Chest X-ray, PA view. Patient: 29 years old, sex F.
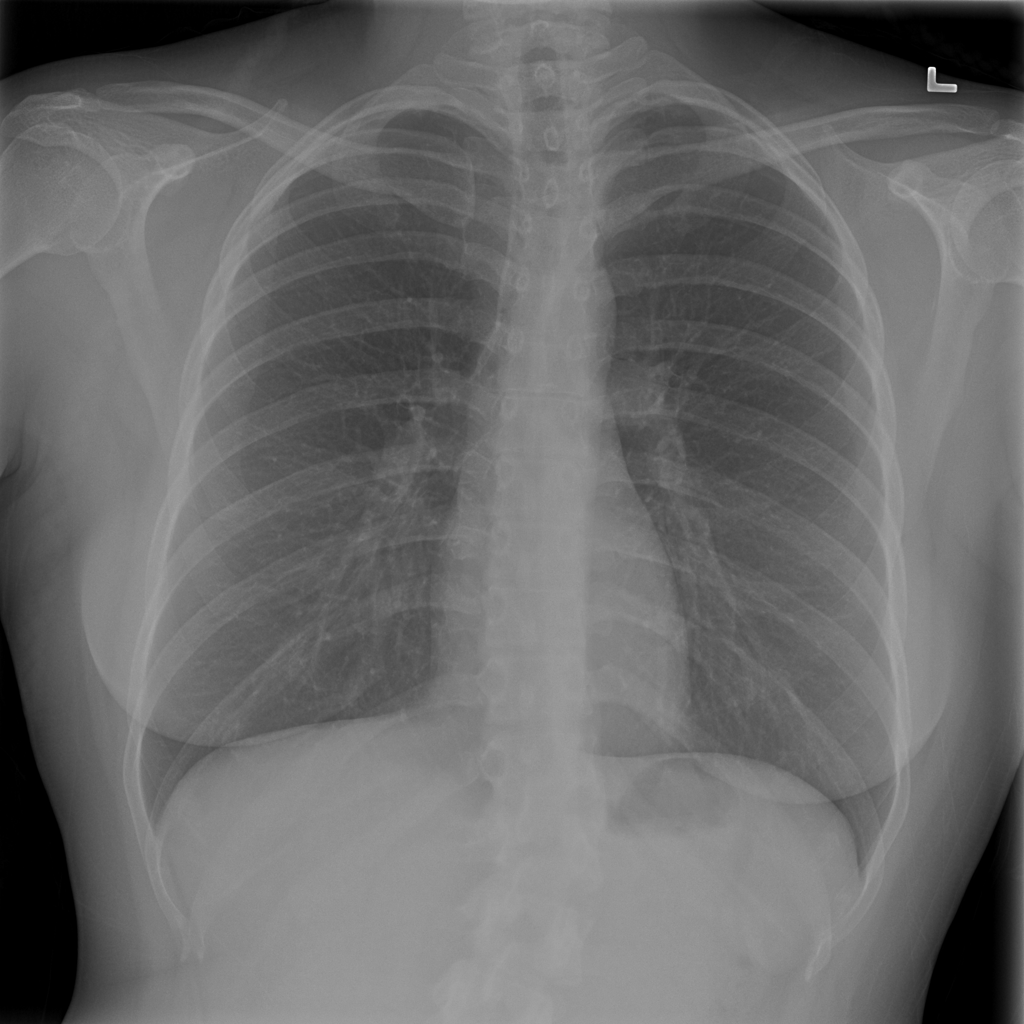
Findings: No Finding